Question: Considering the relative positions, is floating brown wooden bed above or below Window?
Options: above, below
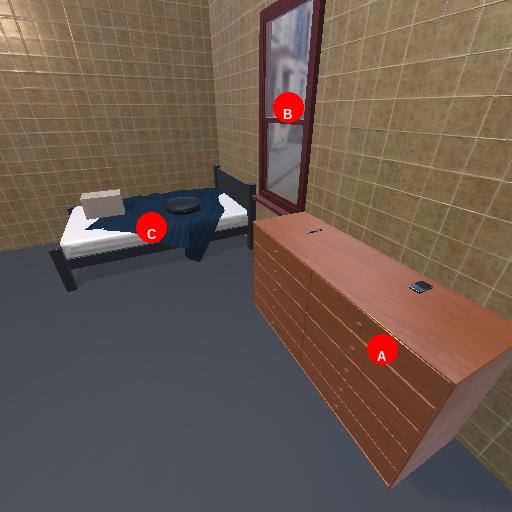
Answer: above